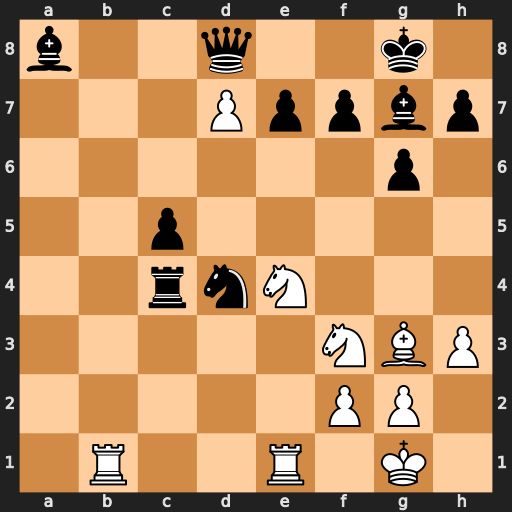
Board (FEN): b2q2k1/3Pppbp/6p1/2p5/2rnN3/5NBP/5PP1/1R2R1K1
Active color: w
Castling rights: -
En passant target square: -
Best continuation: Rb8 Qxb8 Bxb8